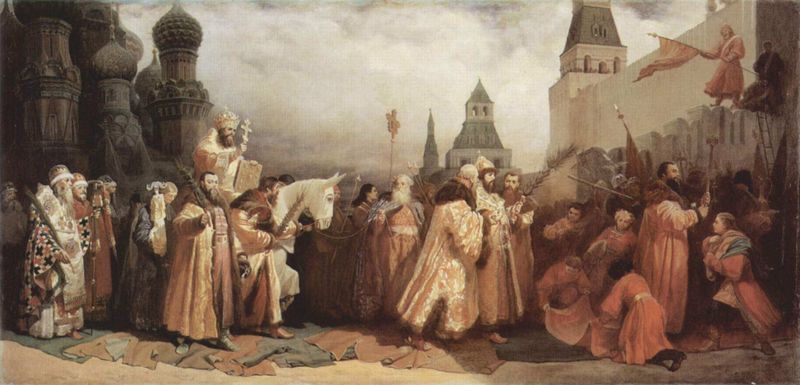
Titel: Palmsonntag in Moskau zur Zeit des Zaren Alexej Michajlowitsch
Künstler: Wjatscheslaw Grigorjewitsch Schwarz
Standort: Sankt Petersburg
Institution: Staatliches Russisches Museum
Schlagwörter: gemälde, gruppe, himmel, mann, weiß, wolken, frauen, kirchturm, landschaft, menschen, stadt, fenster, grau, kleider, männer, strasse, gebäude, rot, tier, tuch, weg, wolke, malerei, teppich, bart, bärte, wand, architektur, bibel, gehen, kirche, geistlicher, gold, mantel, stoff, stoffe, tücher, gewänder, kind, blatt, krone, kinder, pferd, reiter, turm, pferdedecke, fahnen, ort, fahne, jungen, russland, zug, dorf, mauer, platz, banner, leiter, bischof, kaiser, könig, junge, tor, zwiebel, gang, buch, burg, kloster, kreuz, kuppeln, orient, religion, türme, zwiebelturm, zwiebeltürme, kreml, palast, aufruhr, festung, leichen, auflauf, mäntel, volk, moskau, fürst, schimmel, kathedrale, palmzweig, palmzweige, pope, mauern, ross, historienmalerei, klerus, priester, segen, segnung, mönch, stadtmauer, geistliche, heiliger, huldigung, kreuzzug, mönche, prozession, umzug, adlige, flaggen, verehrung, reliquie, ornat, zepter, kniefall, osten, zar, russisch, jahrhundert, zwillingsfenster, pilger, pelzbesatz, einzug, pilgerfahrt, gesetz, orthodox, palmsonntag, orant, patriarch, patriarchen, feldzeichen, fanhne, orthodoxie, orthodoxe, kremel, roter platz, bojar, ortodox, kreur, kleiderteppich, rote platz, st.petersburg, basilius-kathedrale, menschedn